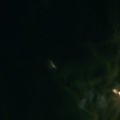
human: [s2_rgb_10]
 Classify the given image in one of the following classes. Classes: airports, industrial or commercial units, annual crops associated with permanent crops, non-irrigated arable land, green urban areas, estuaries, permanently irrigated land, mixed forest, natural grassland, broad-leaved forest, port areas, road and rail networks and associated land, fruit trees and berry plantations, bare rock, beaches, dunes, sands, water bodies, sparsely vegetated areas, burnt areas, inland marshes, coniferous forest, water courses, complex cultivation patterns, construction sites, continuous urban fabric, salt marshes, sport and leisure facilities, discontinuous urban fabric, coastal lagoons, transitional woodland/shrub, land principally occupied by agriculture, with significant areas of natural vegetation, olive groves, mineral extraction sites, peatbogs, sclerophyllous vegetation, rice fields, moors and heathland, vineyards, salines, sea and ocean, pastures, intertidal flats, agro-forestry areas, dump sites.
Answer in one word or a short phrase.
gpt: sea and ocean